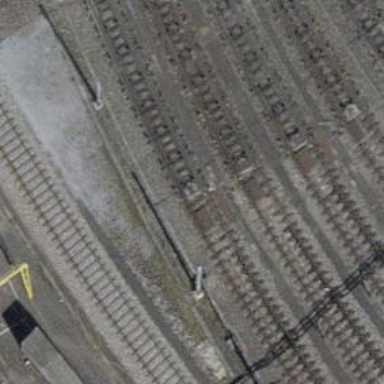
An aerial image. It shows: Railway yard with one track. The railway is electrified with contact line. There is beam retarder in the yard.